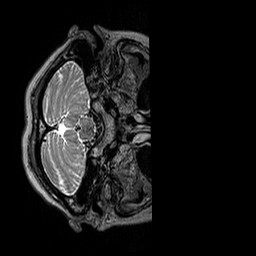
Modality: T2w
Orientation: axial
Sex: female
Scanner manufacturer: siemens
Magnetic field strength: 3 T
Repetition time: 3.2 s
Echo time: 0.409 s